Question: I have the following schema:

I want to have the option to call 'proposals' for both foreign_keys ('author_id' and 'editor_id') as well for separate ones (for example 'author_proposals' and 'editor_proposals') and I need to have the option to lazy or eager load them (for example 'User.includes(:proposals)' or without it with 'joins').
Update:
'''
#I have the scopes which is like this:
class User < ActiveRecord::Base
has_many :author_proposals, class_name: 'Proposal', foreign_key: :author_id
has_many :editor_proposals, class_name: 'Proposal', foreign_key: :editor_id
end
class Proposal < ActiveRecord::Base
belongs_to :author, class_name: 'User', foreign_key: :author_id
belongs_to :editor, class_name: 'User', foreign_key: :editor_id
end
'''
But I need a universal one which it will give me all the proposals (both 'author_proposals' and 'editor_proposals') which it will also eager load them. Should I use conditions on 'has_many'?
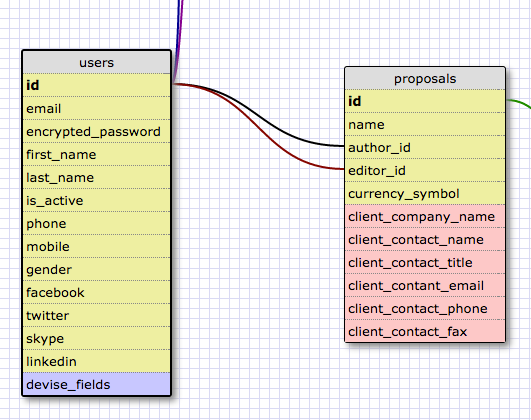
Answer: You can do something like:
'''
class User < ActiveRecord::Base
has_many :authored_proposals, class_name: 'Proposal', foreign_key: :author_id
has_many :editored_proposals, class_name: 'Proposal', foreign_key: :editor_id
def proposals
authored_proposals | editored_proposals
end
end
class Proposal < ActiveRecord::Base
belongs_to :author, class_name: 'User', foreign_key: :author_id
belongs_to :editor, class_name: 'User', foreign_key: :editor_id
def users
author | editor
end
end
'''
You can eager load 'proposals' by doing: 'User.includes(:authored_proposals, :editored_proposals)'. This is not pure rails way, but seems cleaner to me.
---
---
You can also do :
'''
class User < ActiveRecord::Base
has_many :authored_proposals, class_name: 'Proposal', foreign_key: :author_id
has_many :editored_proposals, class_name: 'Proposal', foreign_key: :editor_id
has_many : proposals, finder_sql: proc { "SELECT * FROM proposals WHERE (proposals.author_id = #{id} or proposals. editor_id = #{id})" }
end
'''